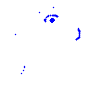
Particle: electron